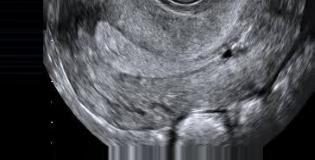
Label: notinfected